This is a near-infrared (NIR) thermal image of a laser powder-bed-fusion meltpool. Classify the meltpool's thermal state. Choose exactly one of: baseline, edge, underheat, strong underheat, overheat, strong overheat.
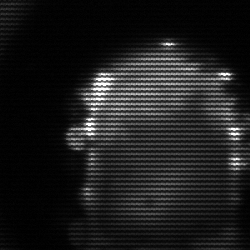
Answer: baseline